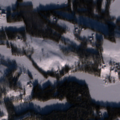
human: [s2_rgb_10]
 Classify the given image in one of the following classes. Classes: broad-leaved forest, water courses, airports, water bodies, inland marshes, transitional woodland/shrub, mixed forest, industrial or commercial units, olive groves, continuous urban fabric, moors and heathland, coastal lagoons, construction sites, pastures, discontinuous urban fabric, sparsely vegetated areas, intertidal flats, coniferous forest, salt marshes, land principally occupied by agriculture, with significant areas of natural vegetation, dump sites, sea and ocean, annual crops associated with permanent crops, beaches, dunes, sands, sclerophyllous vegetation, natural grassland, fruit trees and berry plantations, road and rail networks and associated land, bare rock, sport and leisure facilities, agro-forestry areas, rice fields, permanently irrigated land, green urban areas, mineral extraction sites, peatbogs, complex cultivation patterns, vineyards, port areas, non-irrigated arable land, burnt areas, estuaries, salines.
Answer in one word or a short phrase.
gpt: land principally occupied by agriculture, with significant areas of natural vegetation, coniferous forest, mixed forest, water bodies